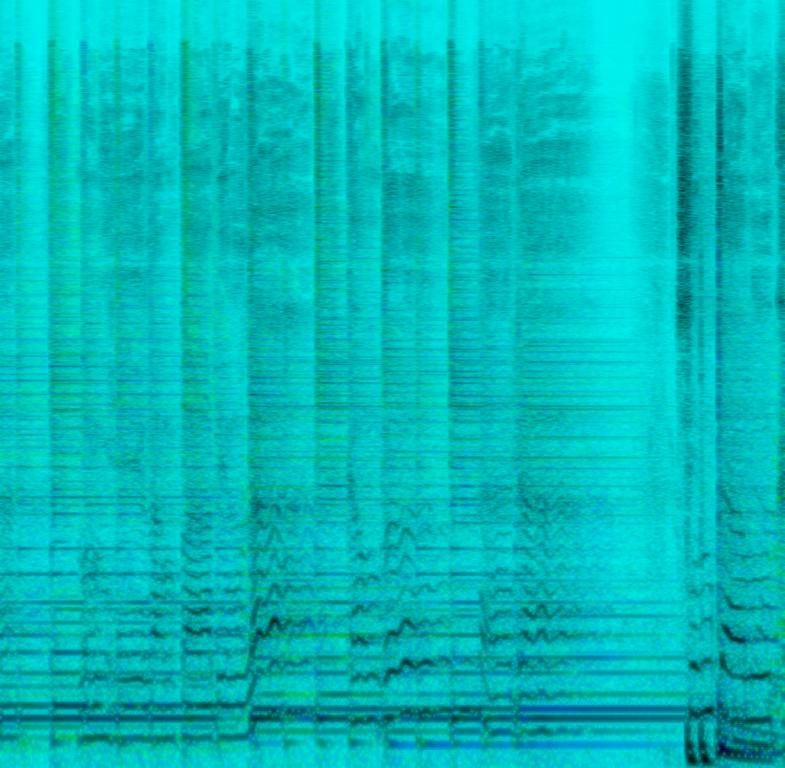
This is a Malaysian alternative rock music piece. There is a male vocalist singing melodically at the forefront. The main melody is played by the acoustic guitar with the backing of a mellow electric guitar and a simple bass line on the bass guitar. The rhythmic background consists of a basic rock acoustic drum beat. There is a sentimental and easygoing atmosphere to this piece. It could be used in the soundtrack of a drama/romance movie or TV series that takes place in Malaysia.